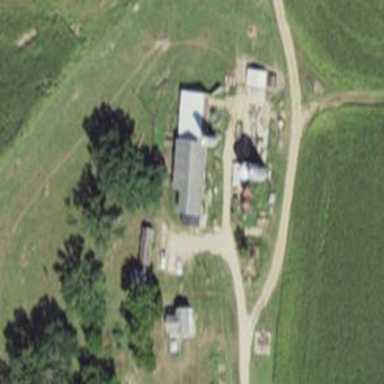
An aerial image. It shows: Silo.